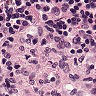
Metastatic tissue present: no